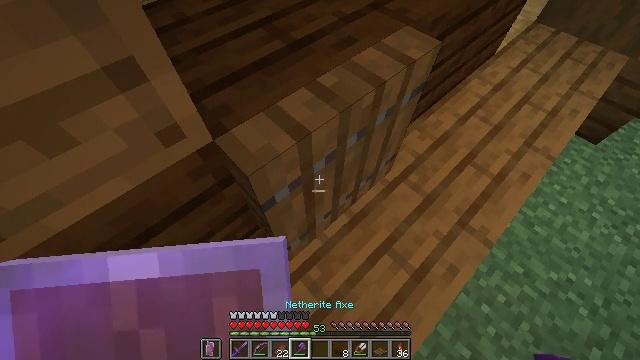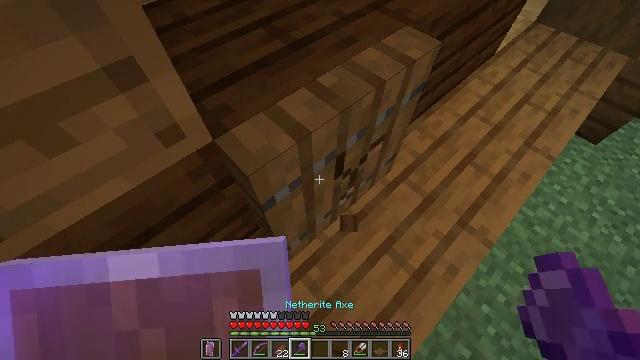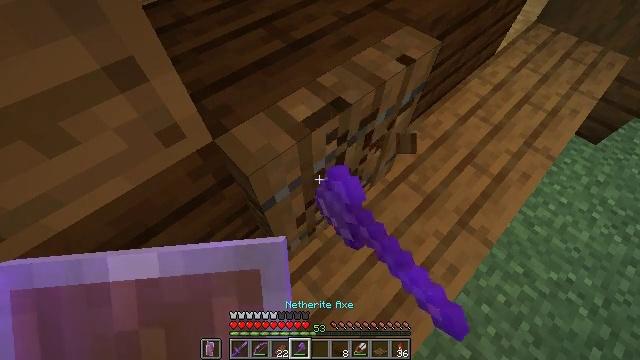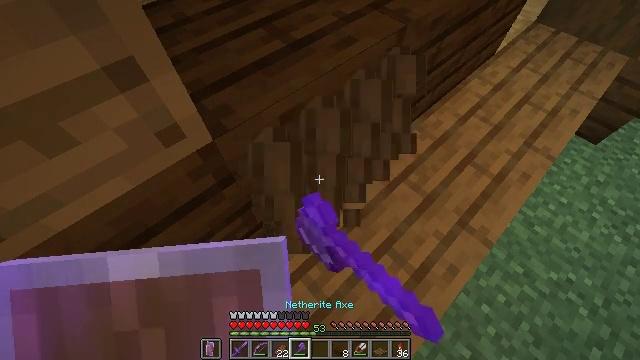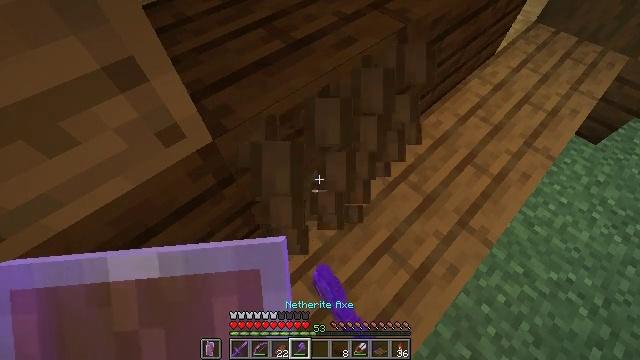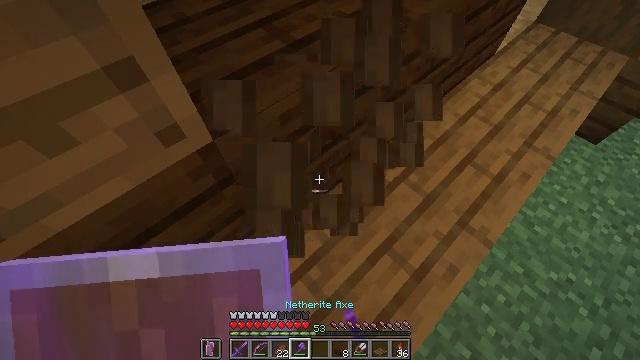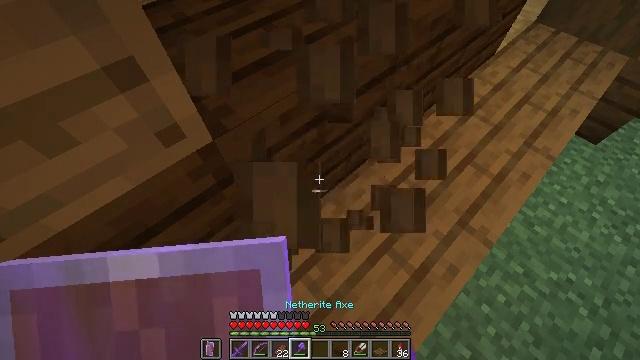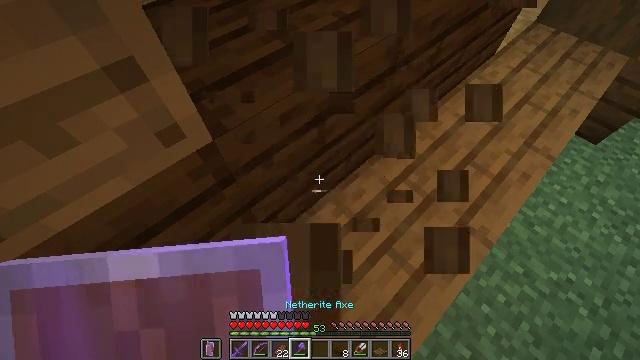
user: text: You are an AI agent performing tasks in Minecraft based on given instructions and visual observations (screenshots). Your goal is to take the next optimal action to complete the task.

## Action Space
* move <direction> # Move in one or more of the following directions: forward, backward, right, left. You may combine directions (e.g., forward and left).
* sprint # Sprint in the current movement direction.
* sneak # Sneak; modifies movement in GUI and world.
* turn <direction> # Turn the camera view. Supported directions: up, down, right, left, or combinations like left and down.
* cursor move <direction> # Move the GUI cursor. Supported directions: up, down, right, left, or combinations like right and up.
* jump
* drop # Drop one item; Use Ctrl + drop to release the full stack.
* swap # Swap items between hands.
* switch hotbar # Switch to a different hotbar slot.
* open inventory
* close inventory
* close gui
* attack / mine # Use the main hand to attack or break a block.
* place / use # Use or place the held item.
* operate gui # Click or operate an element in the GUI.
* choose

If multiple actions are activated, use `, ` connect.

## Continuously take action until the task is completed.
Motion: motion action
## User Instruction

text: Mine the spruce trapdoor by breaking it.
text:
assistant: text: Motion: attack / mine
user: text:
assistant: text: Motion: attack / mine
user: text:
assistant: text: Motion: attack / mine
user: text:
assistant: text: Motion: attack / mine
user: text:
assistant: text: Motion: no_op
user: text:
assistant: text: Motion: no_op
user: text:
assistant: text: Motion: no_op
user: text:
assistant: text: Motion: no_op